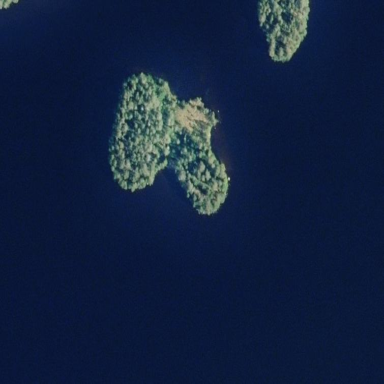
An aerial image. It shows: Image showing island.